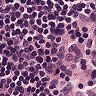
Metastatic tissue present: no